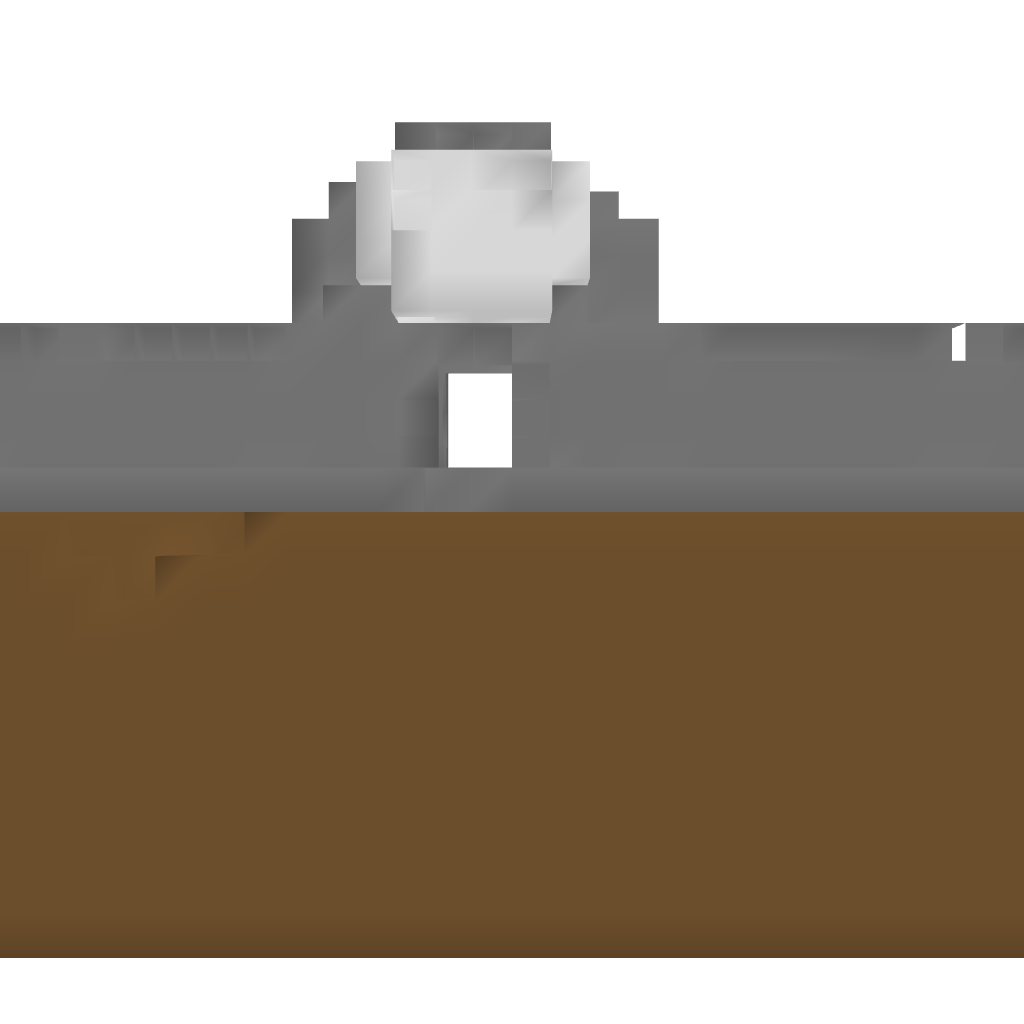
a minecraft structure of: Futuristic Redstone Gate bad low quality